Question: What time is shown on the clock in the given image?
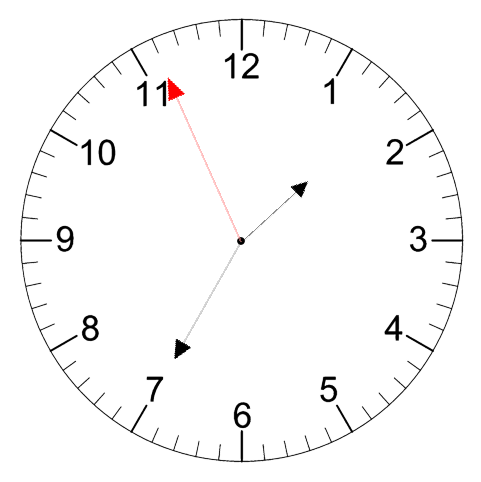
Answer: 01:34:56